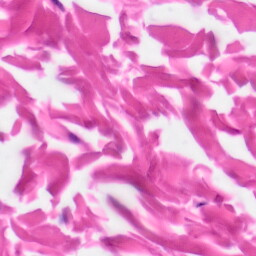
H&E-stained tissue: Skin